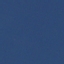
Land use / land cover class: SeaLake